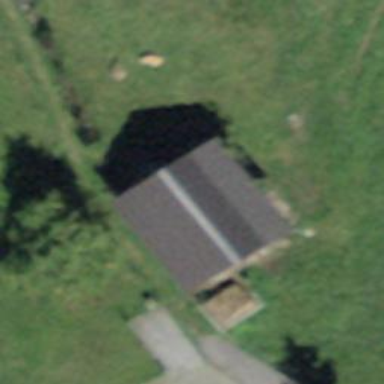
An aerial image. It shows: Barn.